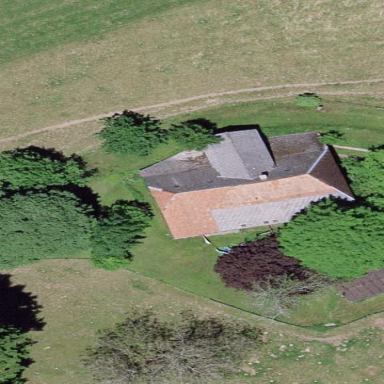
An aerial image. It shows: Farm building.